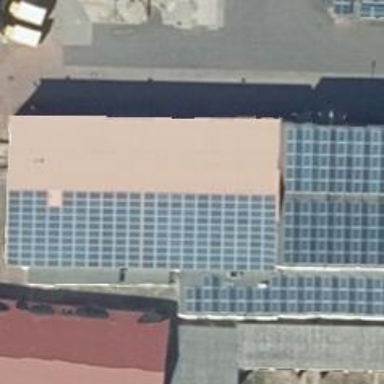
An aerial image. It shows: Solar photovoltaic panel generator producing electricity as small installation.